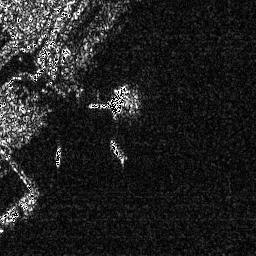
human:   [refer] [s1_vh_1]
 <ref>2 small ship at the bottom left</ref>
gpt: <box>[[8, 73, 15, 81, 0]], [[0, 81, 7, 87, 0]]</box>

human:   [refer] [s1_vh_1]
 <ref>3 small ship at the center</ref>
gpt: <box>[[42, 53, 49, 63, 0]], [[41, 32, 49, 42, 0]], [[33, 38, 42, 42, 0]]</box>